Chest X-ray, PA view. Patient: 18 years old, sex M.
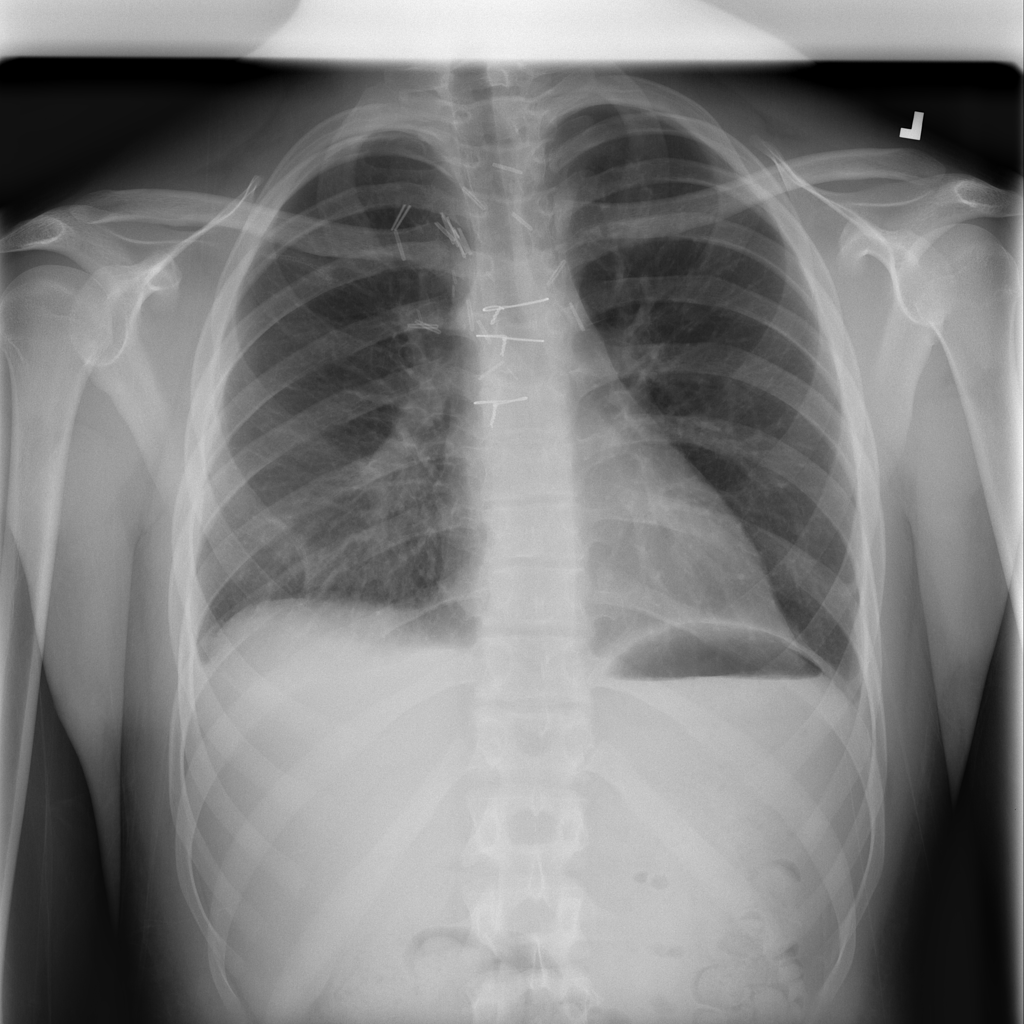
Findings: Effusion, Pneumothorax